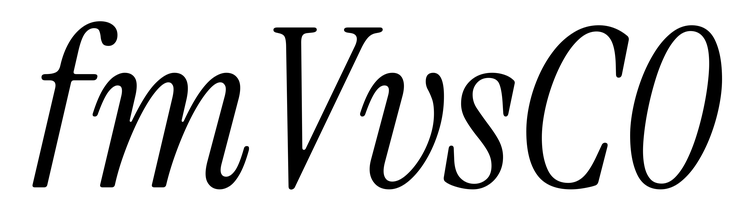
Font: InstrumentSerif-Italic